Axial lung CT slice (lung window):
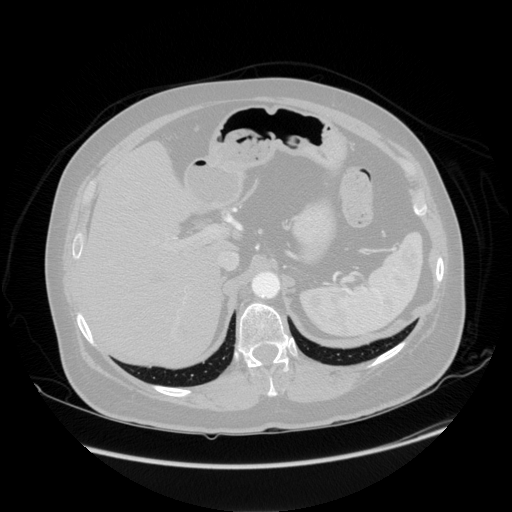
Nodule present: no